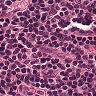
Metastatic tissue present: no